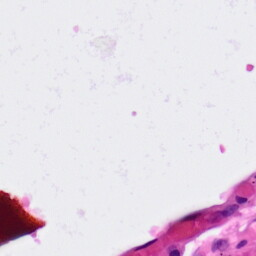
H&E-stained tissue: Lung